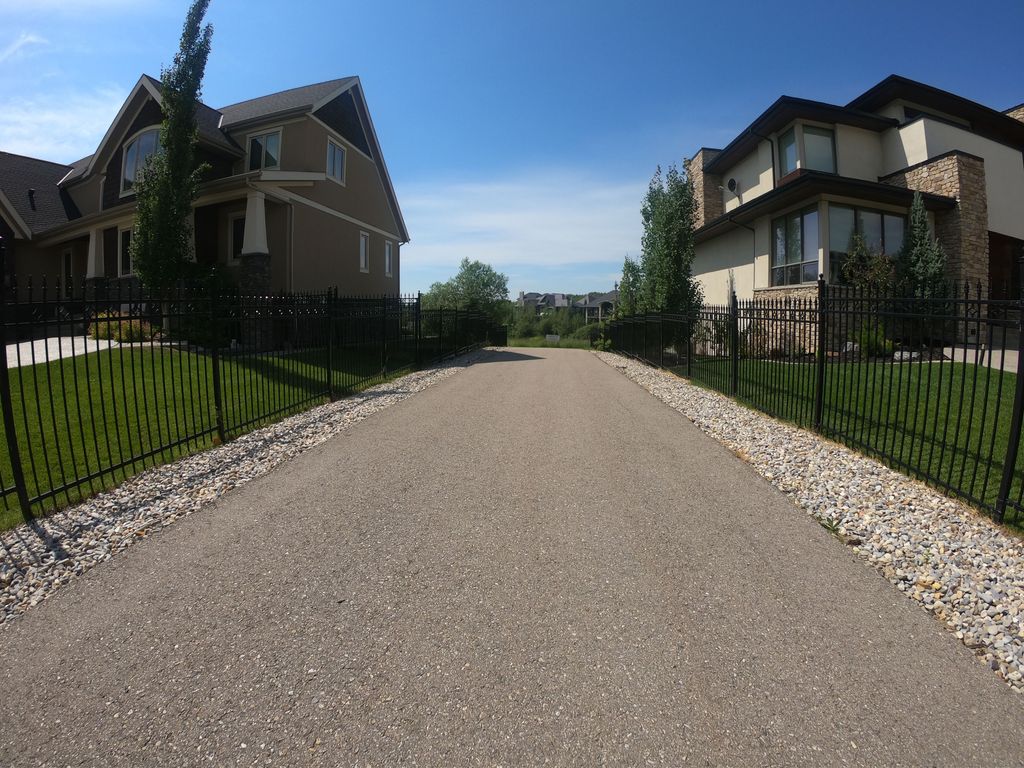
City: calgary